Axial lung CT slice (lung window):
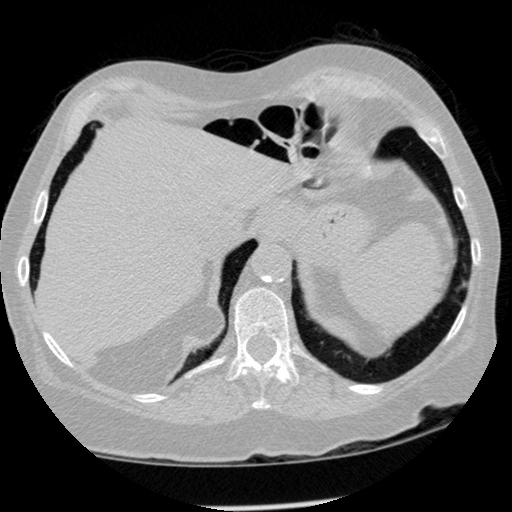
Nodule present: no